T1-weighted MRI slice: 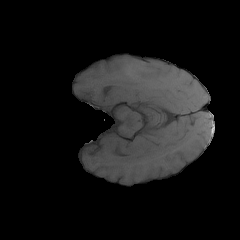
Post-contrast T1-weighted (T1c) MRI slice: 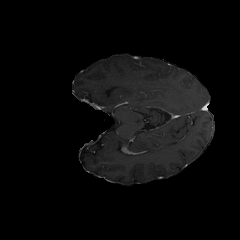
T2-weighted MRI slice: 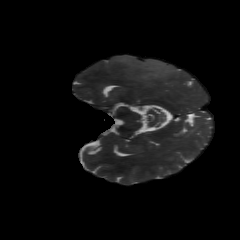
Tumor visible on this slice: yes